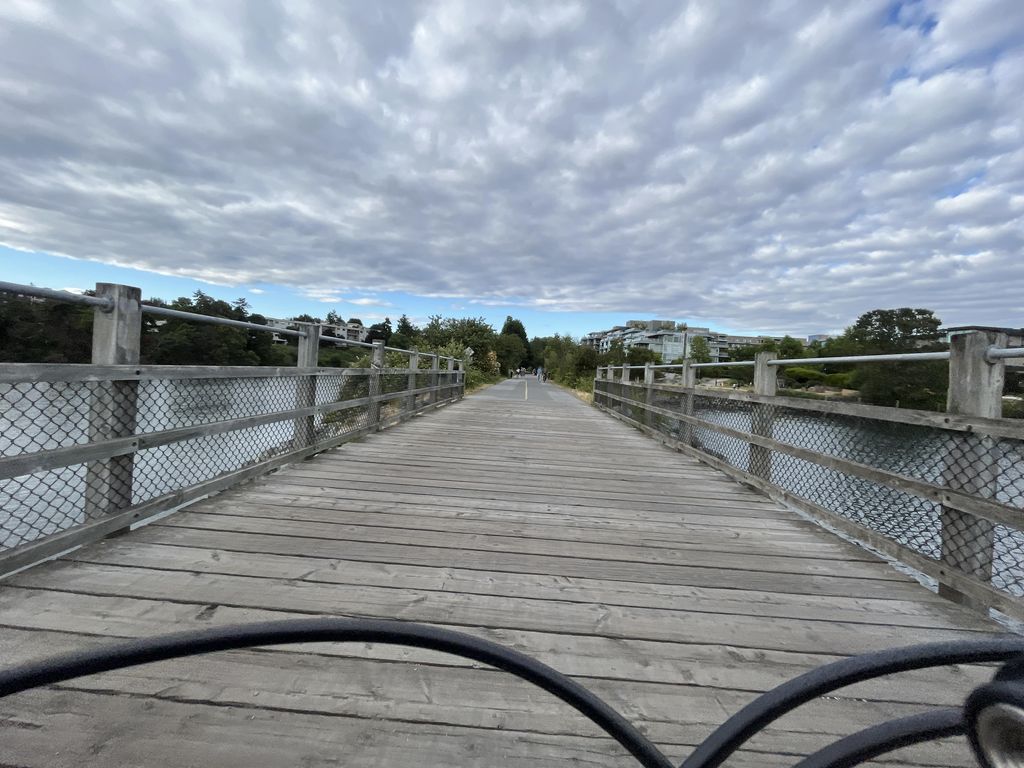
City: victoria